Question: I would be grateful if you could take a look to my ERD diagram which is related to description:
> Database contains persons records (since 1900). Each person can have
mother and/or father. Women can have one husband and men can have one
wife. Persons work in companies, which contain name and one chairman.
One person can work in one or more companies, employe on mandatory
contract or employment contract.
and the example query is:
find person (name and surname) which have largest numbers of grandchildrens.
and below is my ERD diagram but i'm not sure about the mother/father and wife/husband parts.

Thanks in advance
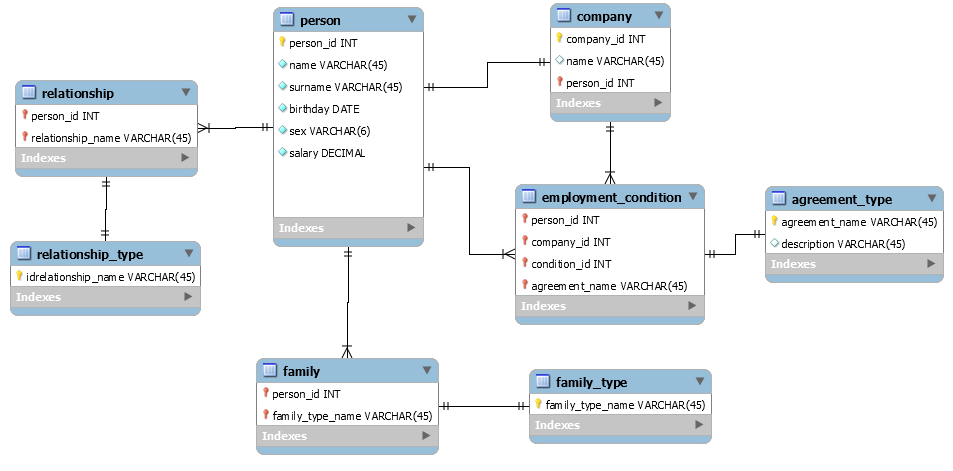
Answer: Your "ERD", while commonly called such, is really a table diagram. A proper ER diagram has to be able to represent an ER model, meaning it should be able to represent ternary and higher relationships among other things. I recommend using Chen's notation for ER diagrams. That doesn't mean I'm against table diagrams - they're just used for different purposes. ER diagrams for conceptual models, table diagrams for physical models. In-between those are relational diagrams for logical models.
Your diagram also doesn't implement the given description very well. Consider "". Your 'relationship' table allows a 'person' to be associated with a number of 'relationship_types', but it doesn't associate two 'persons' in parent and child roles. A better approach might be to have 'father' and 'mother' tables with 'parent_id' and 'child_id' fields that refer to 'person_id', or a single 'parent' table with 'parent_id, child_id, relationship_type' fields.
For married people, you could have a table with 'husband_id, wife_id' fields. As with 'father' and 'mother' tables, this doesn't ensure that only persons of the matching gender is recorded in each role. It's possible to enforce this in both cases by creating disjoint subtype tables for genders of 'person'. However, this isn't commonly done (and these days, flexibility in your data model is more likely to be seen as an advantage than a problem), and I suspect it may be overkill for your project.
Employment is better modeled. The main issue I see there is the one-to-one association between 'agreement_type' and 'employment_condition'. I assume 'agreement_type' is meant to record 'mandatory contract' and 'employment contract'. However, with a one-to-one association, you can't have two or more employees with a 'mandatory contract'. I believe each 'agreement_type' should be usable in multiple 'employment_conditions'.
I'm also concerned with the key(s) of 'employment_condition'. 'condition_id' and 'agreement_name' are both indicated as foreign keys (orange) and part of the primary key (key icon). What does 'condition_id' refer to, and why are they included in the PK? I would expect the combination of 'person_id, company_id' to be enough to identify a many-to-many relationship between companies and employees.
Similarly, 'person_id' in 'company' is included in the PK. Based on the given description, I expected that 'company_id' would determine both the 'name' and the chairperson ('person_id'). BTW, I suggest you change the name of that field to 'chairperson_id' to be more descriptive. Imagine if we had more persons in individual roles - we couldn't call each field 'person_id', right? It's generally more useful to name fields based on their role rather than their domain, though the two often coincide.